Question: '''
TypeError: Cannot read property 'searchField' of undefined
Function.mapStateToProps [as mapToProps]
C:/Users/windw/Desktop/robofriends/src/containers/App.js:11
8 |
9 | const mapStateToProps = state => {
10 | return {
> 11 | searchField: state.searchRobots.searchField
12 | }
13 | }
14 |
'''

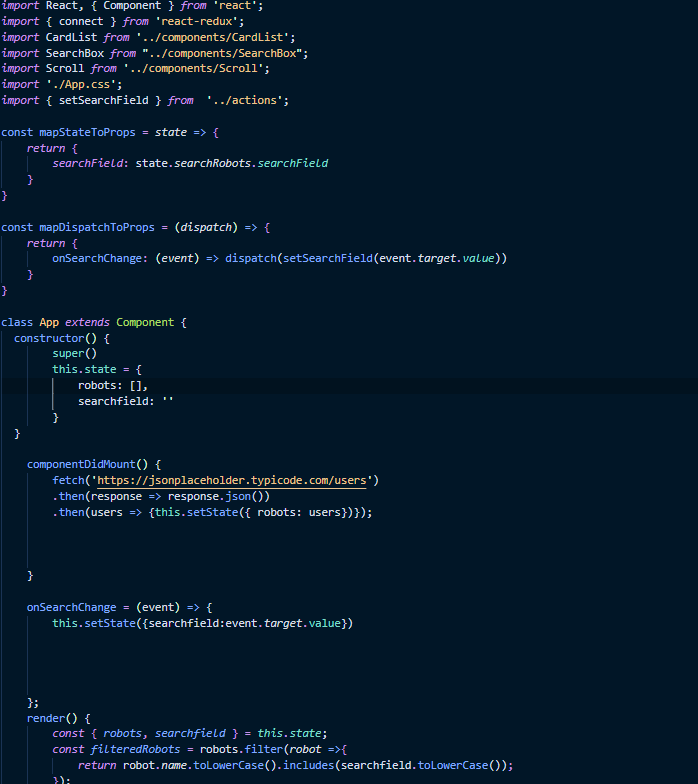
Answer: use this
searchField: state.searchField
instead of
searchField: state.searchRobots.searchField
And you instructor will also guide you to remove searchRobots in later part of video.